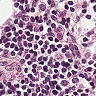
Metastatic tissue present: no